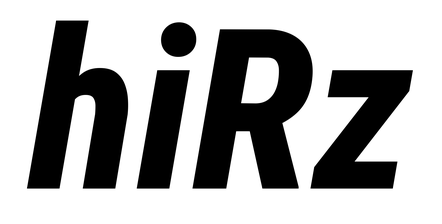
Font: Roboto-Italic_Condensed_ExtraBold_Italic